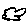
Label: cloud